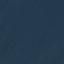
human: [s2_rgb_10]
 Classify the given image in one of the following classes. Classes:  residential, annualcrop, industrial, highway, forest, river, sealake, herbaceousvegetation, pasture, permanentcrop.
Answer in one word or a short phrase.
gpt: SeaLake